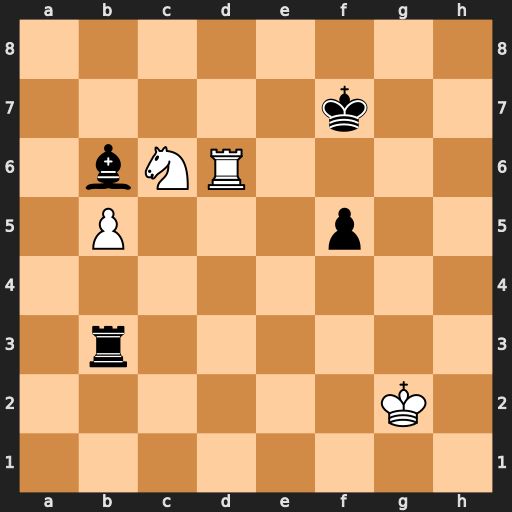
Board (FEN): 8/5k2/1bNR4/1P3p2/8/1r6/6K1/8
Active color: w
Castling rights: -
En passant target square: -
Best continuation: Ne5+ Ke7 Rxb6